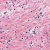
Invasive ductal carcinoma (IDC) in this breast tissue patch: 0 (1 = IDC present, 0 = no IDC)